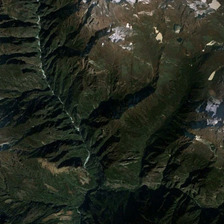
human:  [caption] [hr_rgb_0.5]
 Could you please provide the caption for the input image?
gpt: some white snows cover several small part of a piece of green irregular mountain .

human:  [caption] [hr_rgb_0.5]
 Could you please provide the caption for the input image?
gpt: some white snows cover several small part of a piece of green irregular mountain .

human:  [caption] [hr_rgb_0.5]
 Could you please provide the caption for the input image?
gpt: the rugged mountains are in an unbroken line .

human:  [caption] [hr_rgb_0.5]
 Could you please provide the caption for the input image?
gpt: the yellow mountain is a piece of water wet .

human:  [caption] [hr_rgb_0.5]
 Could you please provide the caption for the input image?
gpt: the yellow mountain is a piece of water wet .